Question: # Problem
I am currently learning Ionic 4 by following this tutorial
<URL>
However instead of using Cordova like they do in the tutorial I plan on using Capacitor. I followed the Capacitor setup guide and used the camera example given in their official documentation.
I made sure the following permissions are in the AndroidManifest.xml:
'''
<uses-permission android:name="android.permission.READ_EXTERNAL_STORAGE"/>
<uses-permission android:name="android.permission.WRITE_EXTERNAL_STORAGE" />
'''
Then I ran this in my terminal:
'''
ionic capacitor run android --livereload --external
'''
This opens up Android Studio and prepares my project.
# Working on Android Emulator
I then press the run selected configuration button which installs the application on my emulator. When I press the camera button I get asked to give the app permission to:
- -
Then it loads up a camera in the emulator like this and I can take a picture as I am supposed to for this tutorial (Embedded image below because it's huge).
# Issue with same app using Ionic DevApp
However when I try to use the camera within the Ionic DevApp by manually entering the server URL in capacitor.config.json, I don't get asked for the above permissions. Pressing the exact same button does nothing in the application.
I tried manually giving Ionic DevApp application permission on my physical device but that does not seem to resolve the issue as the button still does nothing.
### Emulator
- -
### Physical device
- -
## Images

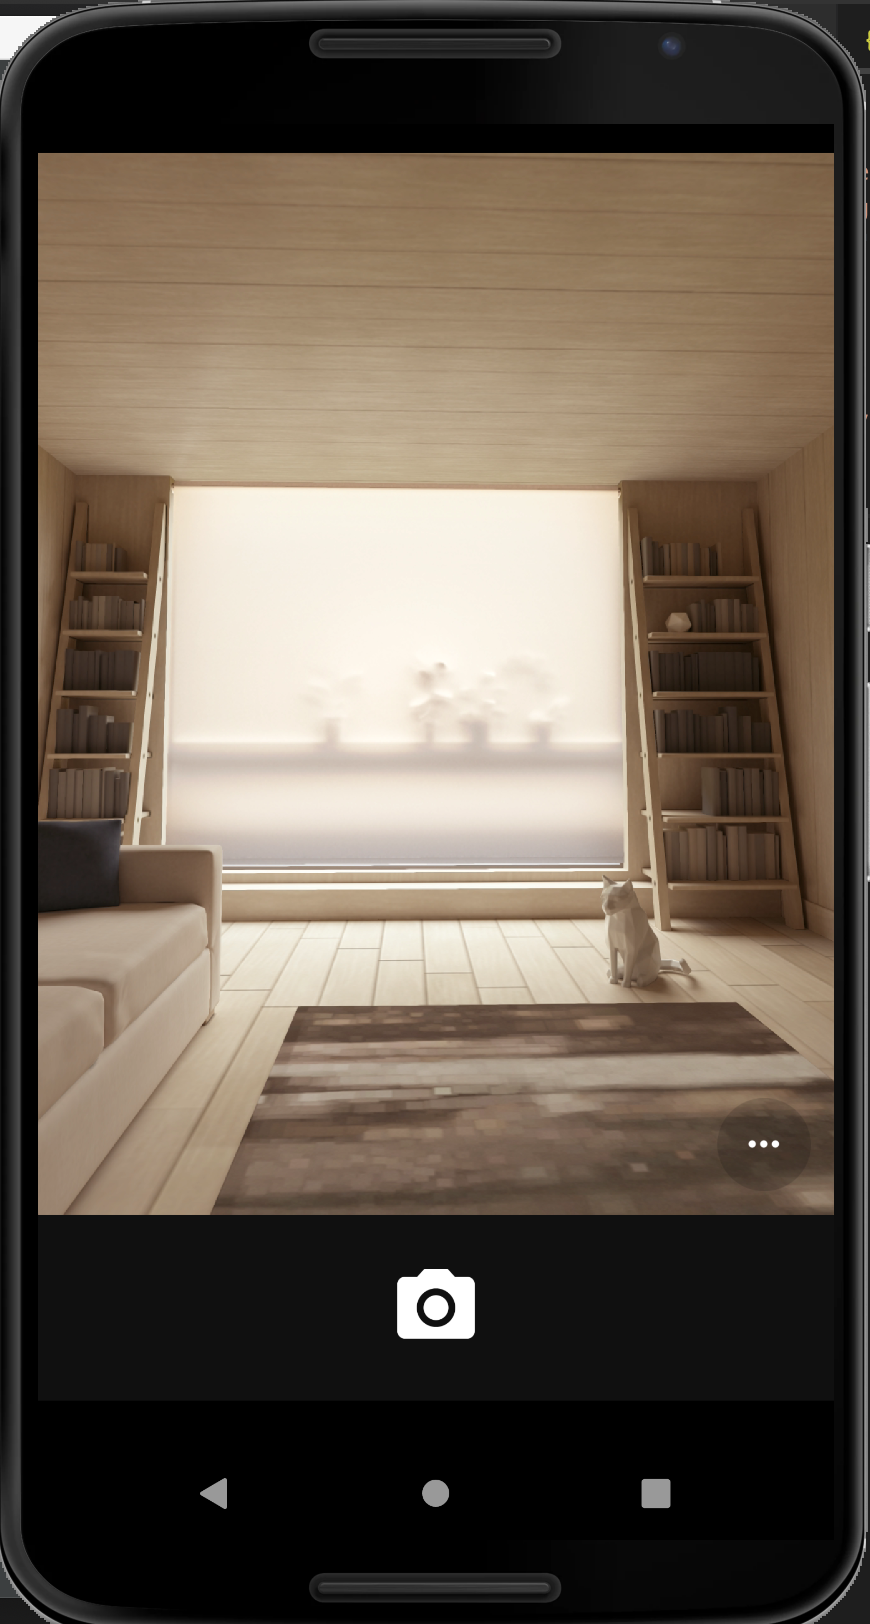
Answer: Ionic devApp is for Cordova only